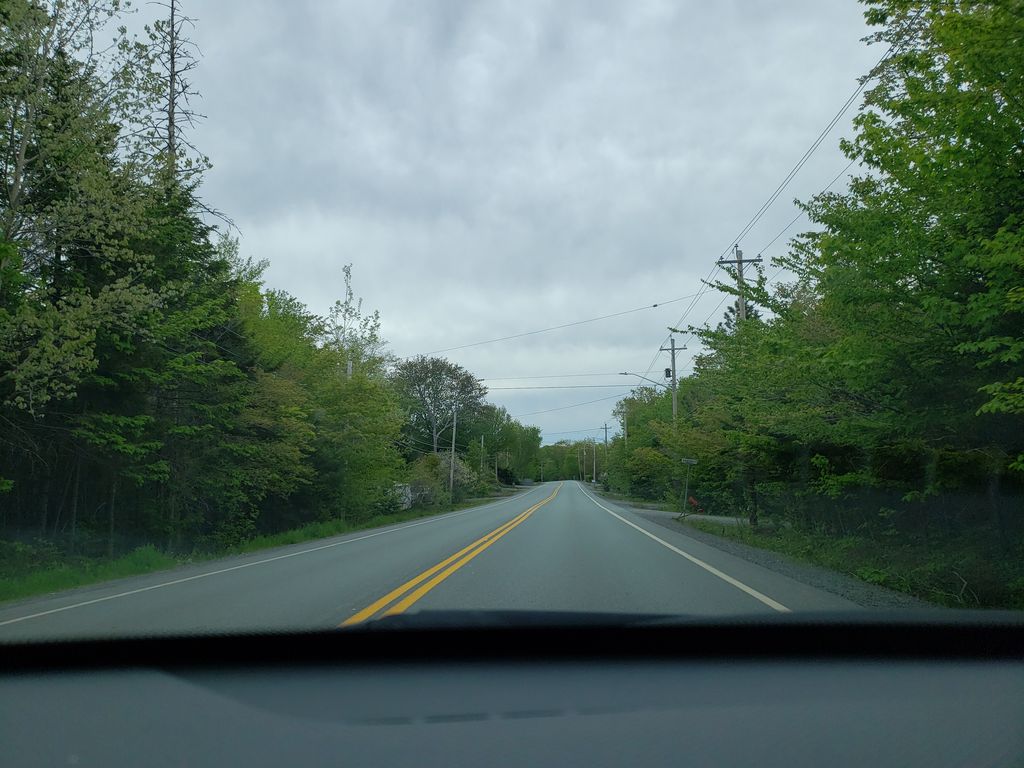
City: halifax